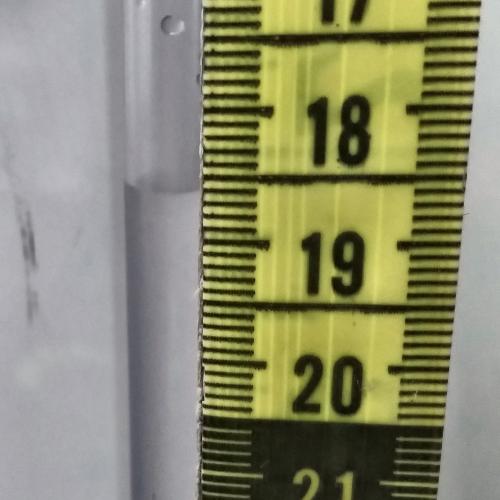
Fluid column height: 18.6 cm